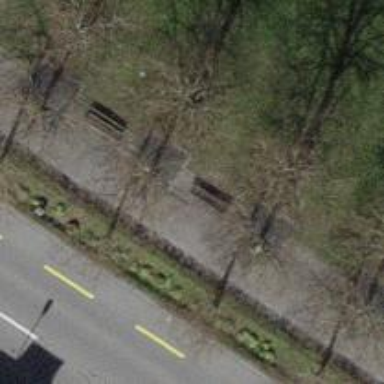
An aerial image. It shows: Urban tree adds touch of nature to the surroundings.